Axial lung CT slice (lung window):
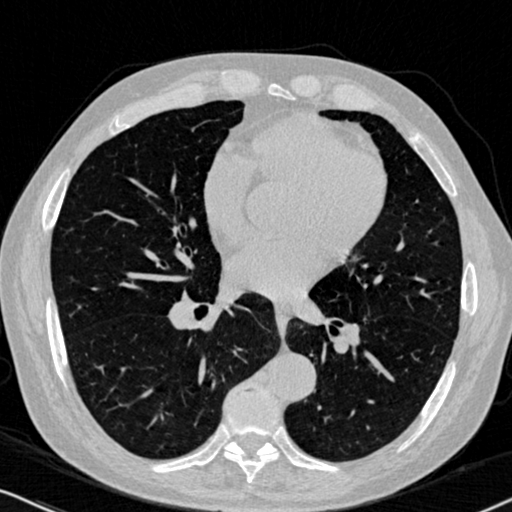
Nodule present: no